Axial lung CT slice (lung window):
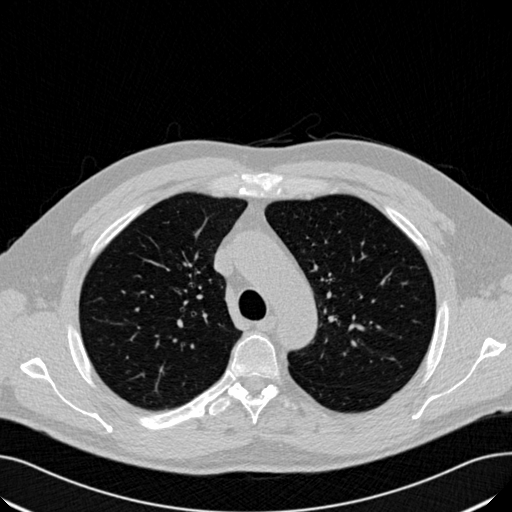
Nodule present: no